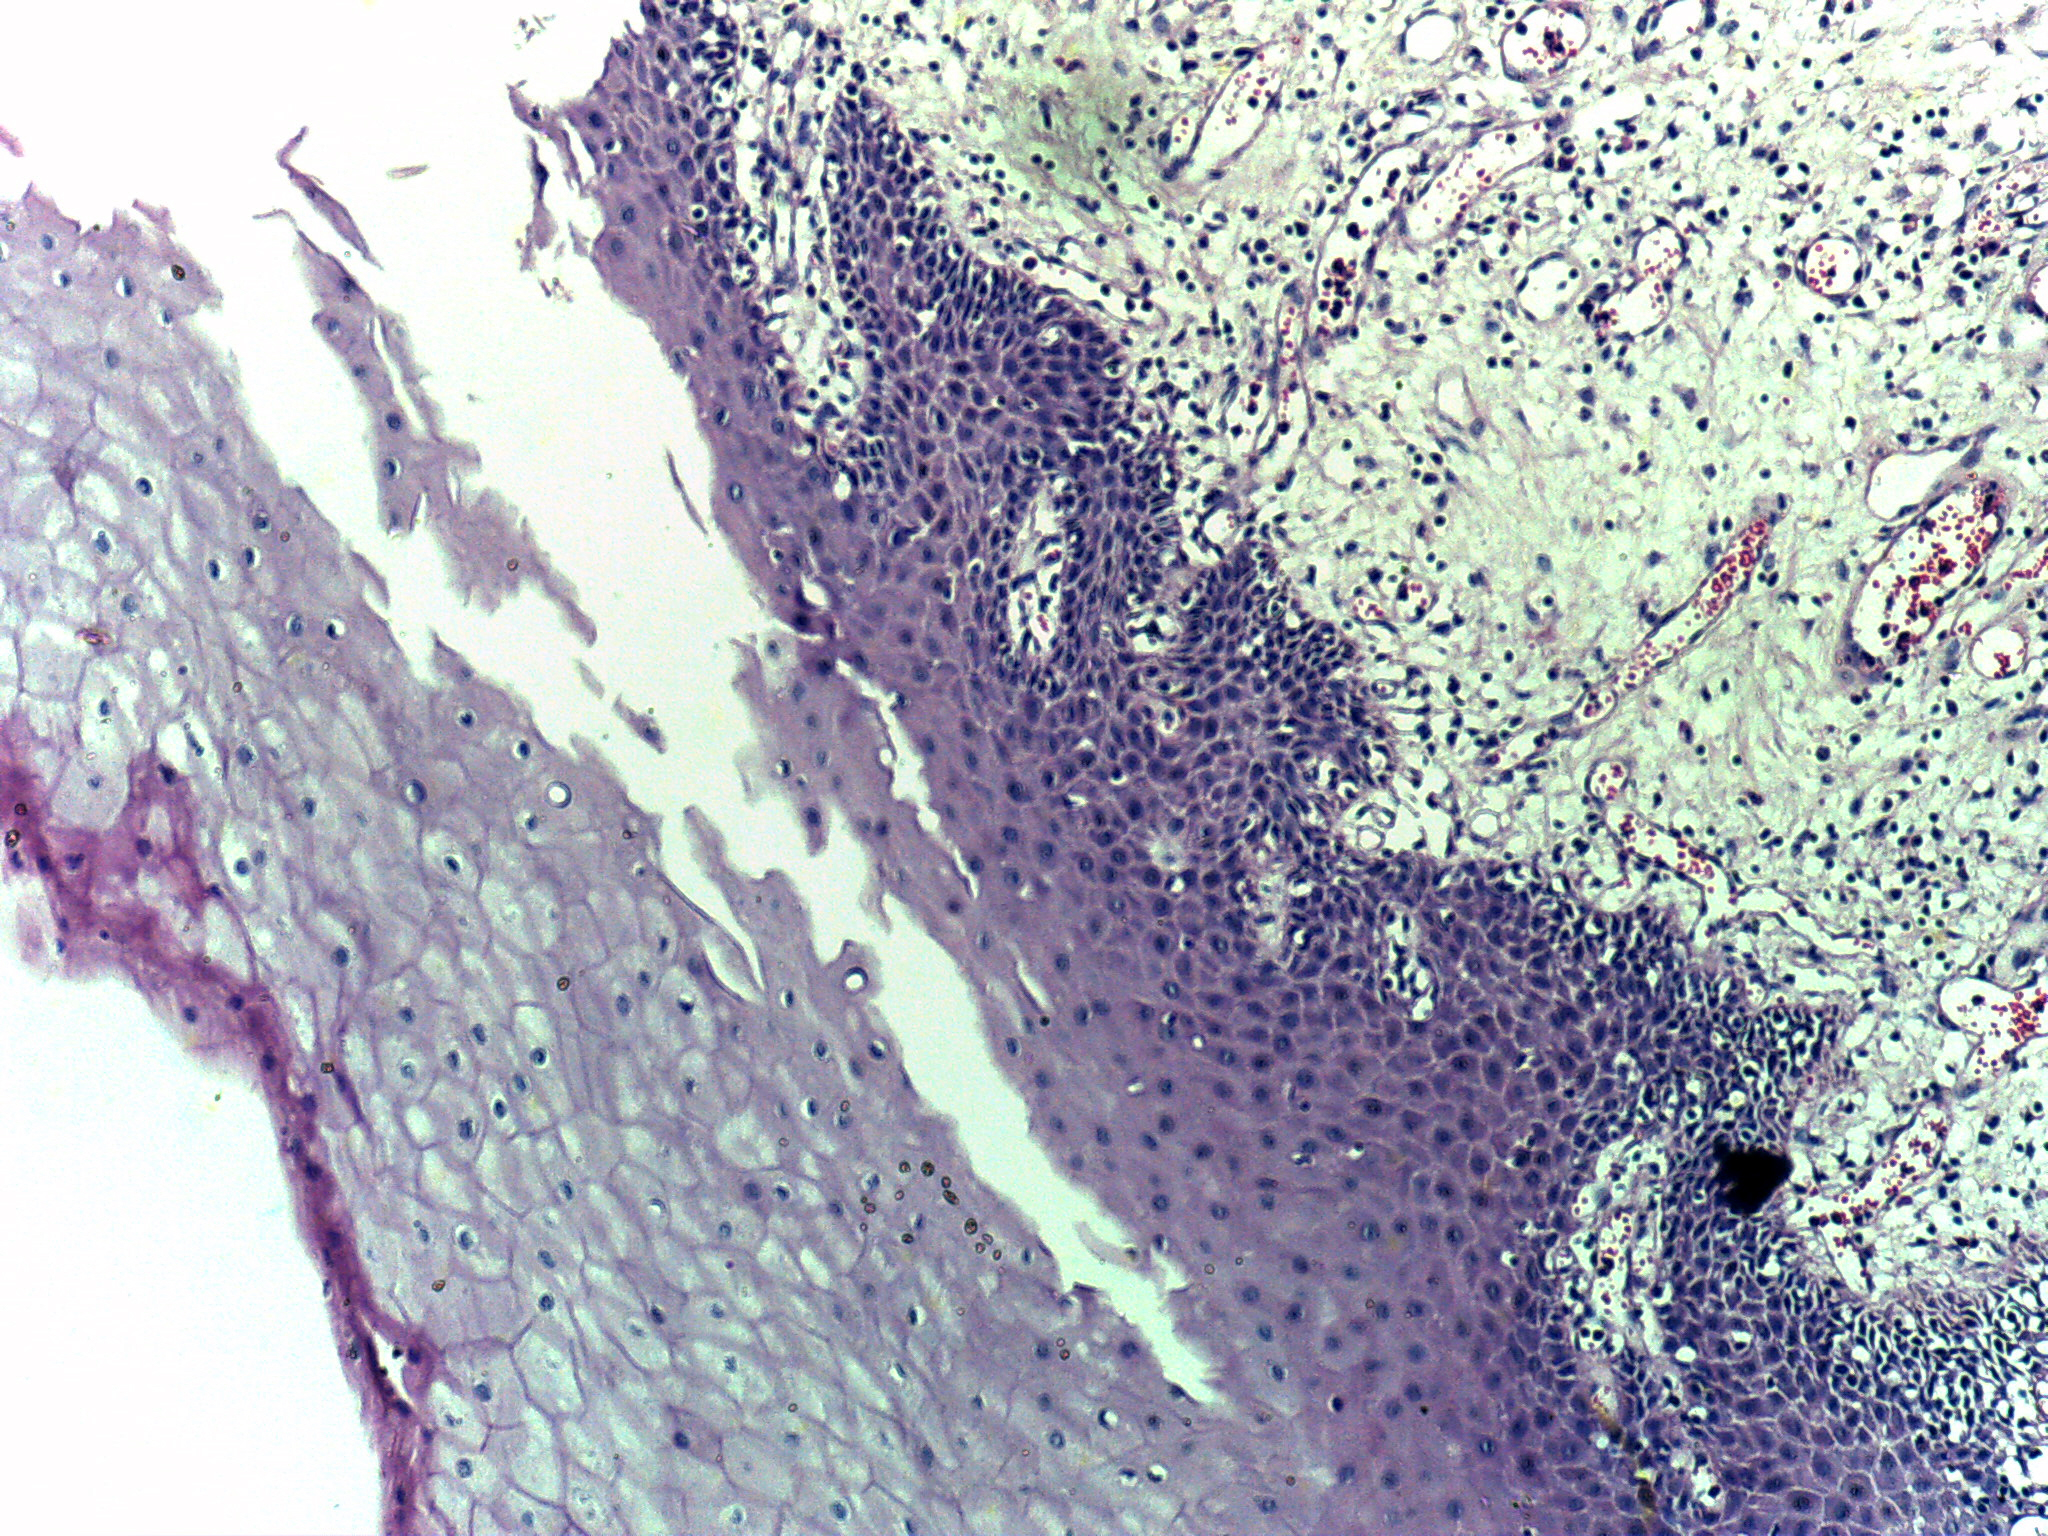
Diagnosis: Normal